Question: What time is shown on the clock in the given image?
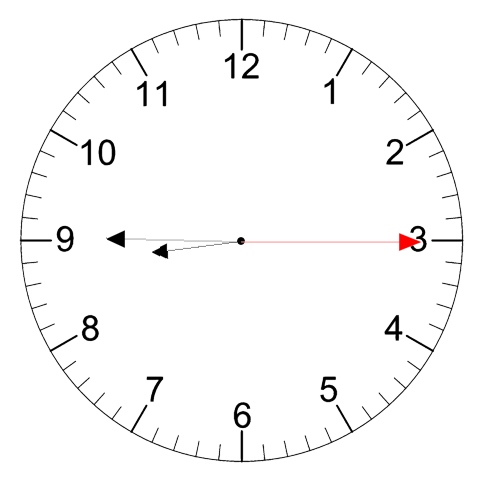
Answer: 08:45:15